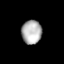
Tissue: lung
Cell type: Endothelial cells
Senescence score: 0.6153
Nuclear area (px): 471
Mean DAPI intensity: 175.265